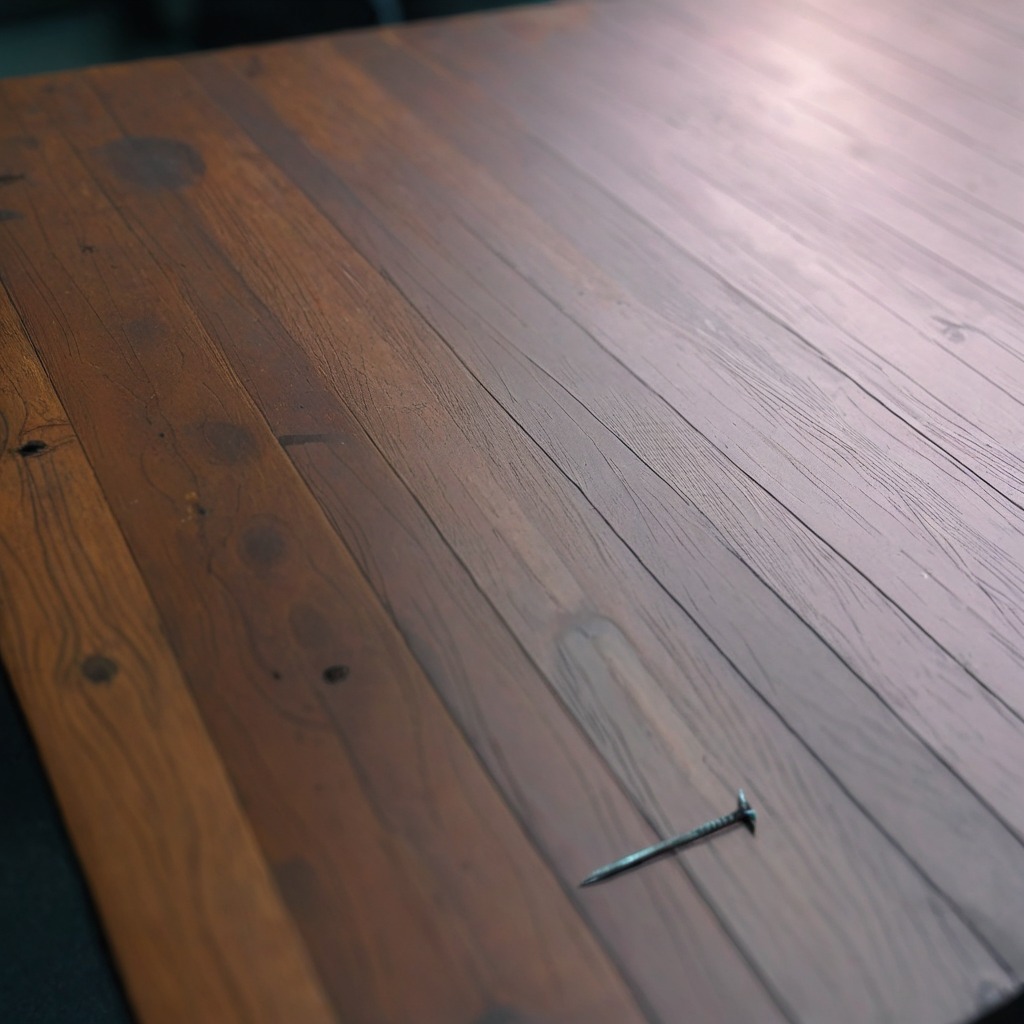
An iron nail is lying on the old table.